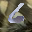
Label: 6